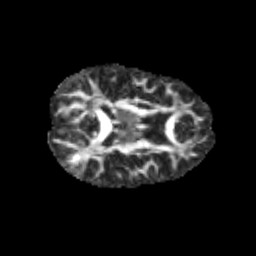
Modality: FA
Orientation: axial
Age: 10
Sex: female
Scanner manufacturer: siemens
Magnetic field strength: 3 T
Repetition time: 3.8 s
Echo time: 0.07 s